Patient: sex M, age 29
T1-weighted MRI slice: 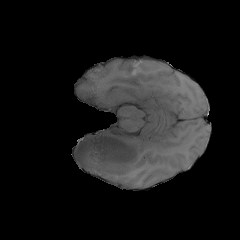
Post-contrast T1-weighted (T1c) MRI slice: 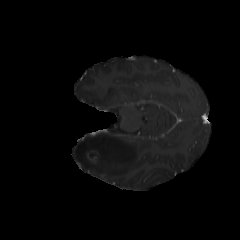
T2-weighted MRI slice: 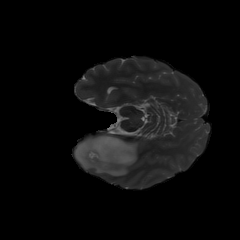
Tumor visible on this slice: yes
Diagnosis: Astrocytoma, IDH-mutant
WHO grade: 4